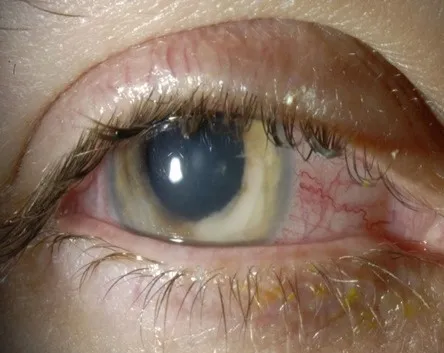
Examination following first anterior chamber lavage (day 3).
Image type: medical_photograph (other_medical_photograph)